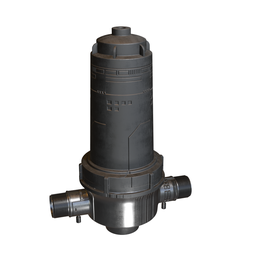
Label: mechanical